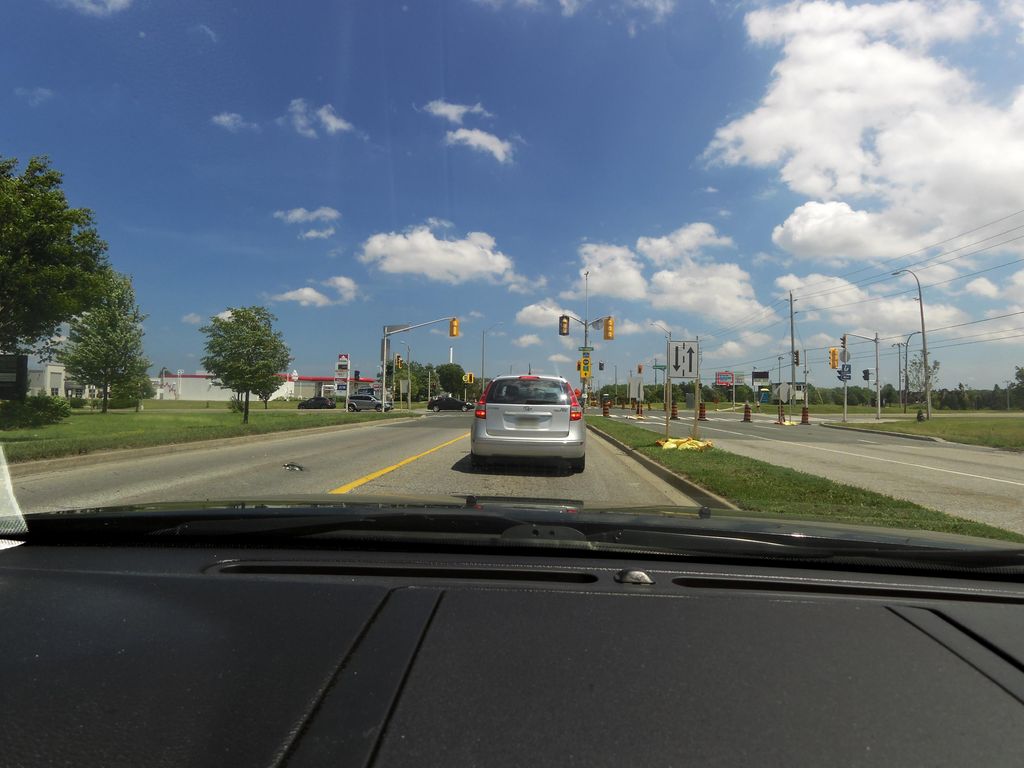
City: hamilton